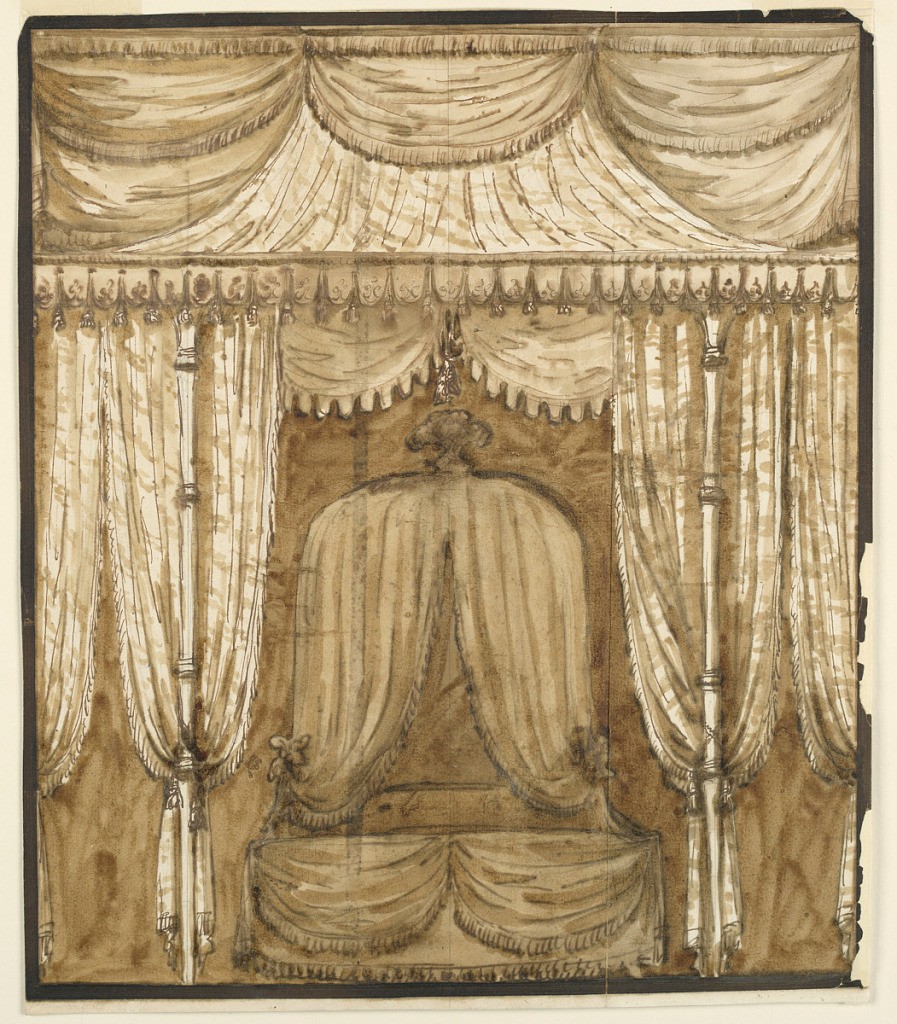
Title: Elevation of a Bed Alcove
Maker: Giuseppe Barberi, Italian, 1746–1809
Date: ca. 1790
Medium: Pen and brown ink, brush and brown wash, graphite on off-white laid paper, lined
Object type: Drawing
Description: Elevation of a bed alcove showing a canopy bed richly hung with textile and lambrequins.